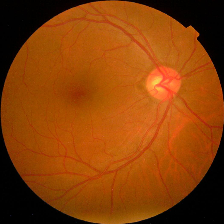
Diabetic retinopathy grade: No DR